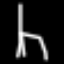
Label: chair